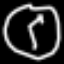
Label: clock